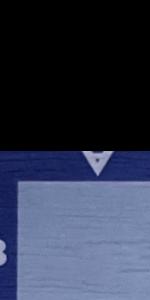
Label: Empty